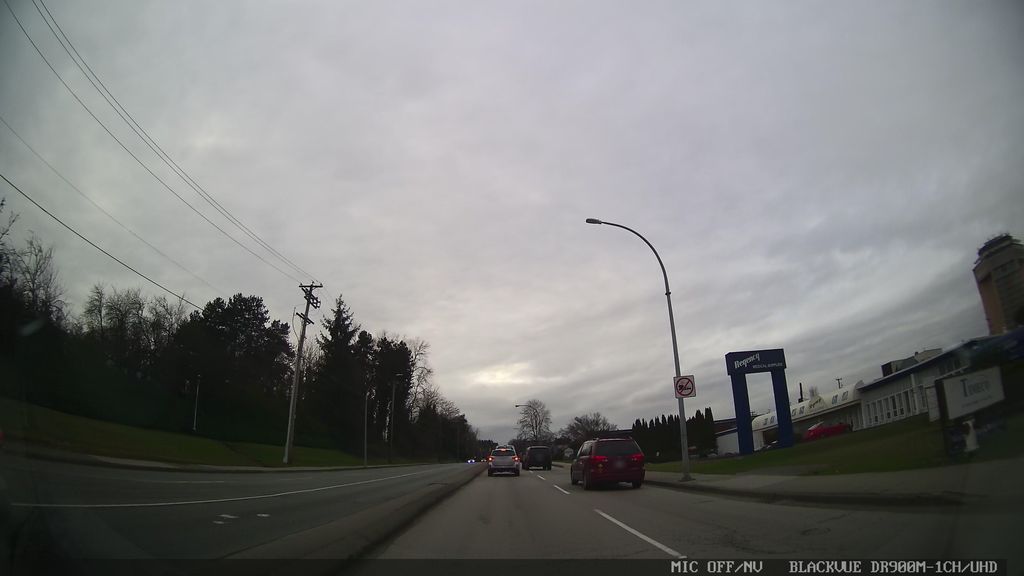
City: vancouver